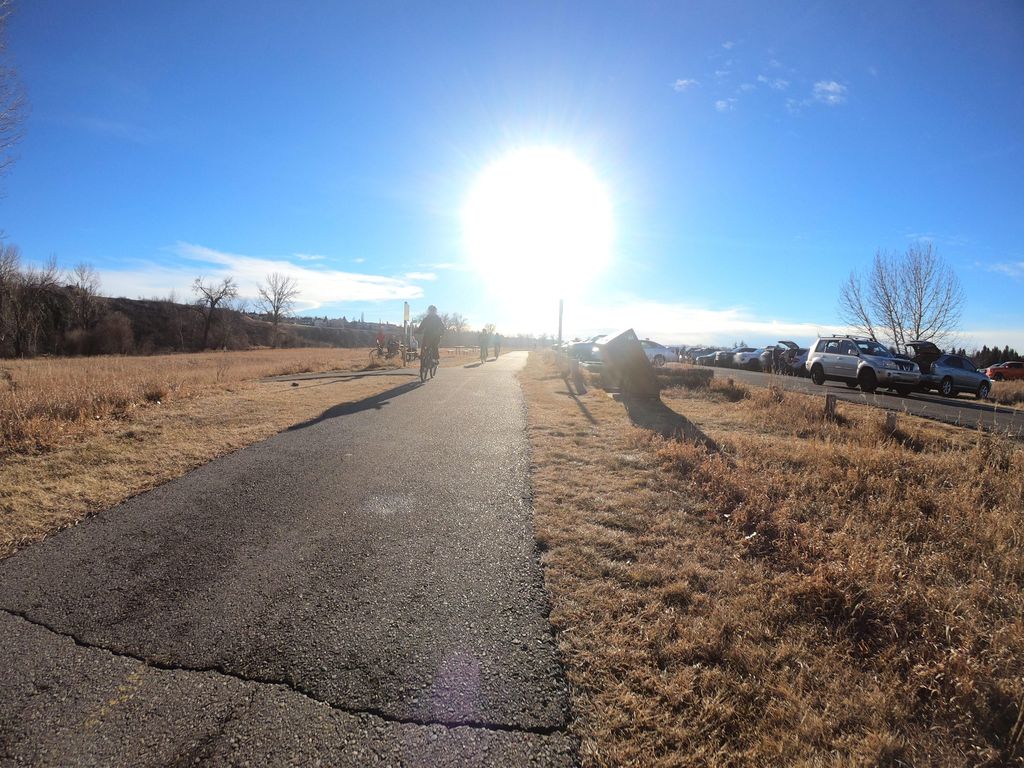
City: calgary